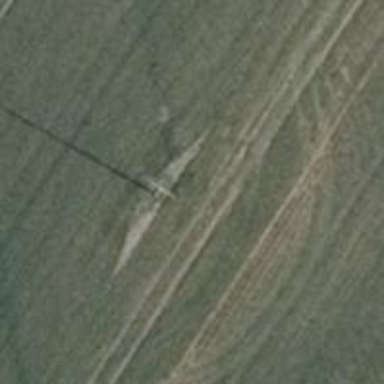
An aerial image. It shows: Power pole.